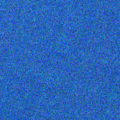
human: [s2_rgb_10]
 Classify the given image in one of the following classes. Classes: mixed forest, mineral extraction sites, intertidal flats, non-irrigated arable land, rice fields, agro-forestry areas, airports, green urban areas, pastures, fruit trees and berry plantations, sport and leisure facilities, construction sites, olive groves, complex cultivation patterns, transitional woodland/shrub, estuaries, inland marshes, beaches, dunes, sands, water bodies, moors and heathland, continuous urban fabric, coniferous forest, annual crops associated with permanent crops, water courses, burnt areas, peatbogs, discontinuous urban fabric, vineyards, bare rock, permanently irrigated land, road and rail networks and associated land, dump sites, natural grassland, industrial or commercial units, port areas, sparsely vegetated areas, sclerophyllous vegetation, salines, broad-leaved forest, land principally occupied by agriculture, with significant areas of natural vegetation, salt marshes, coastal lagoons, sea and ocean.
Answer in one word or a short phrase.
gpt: sea and ocean